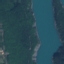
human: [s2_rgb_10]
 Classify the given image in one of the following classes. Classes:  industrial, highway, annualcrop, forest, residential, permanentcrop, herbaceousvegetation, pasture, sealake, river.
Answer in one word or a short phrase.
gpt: River